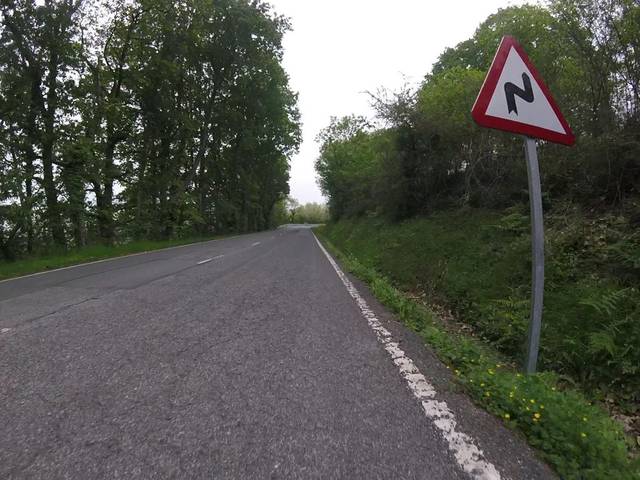
Region: France
Coordinates: 43.264, -1.489